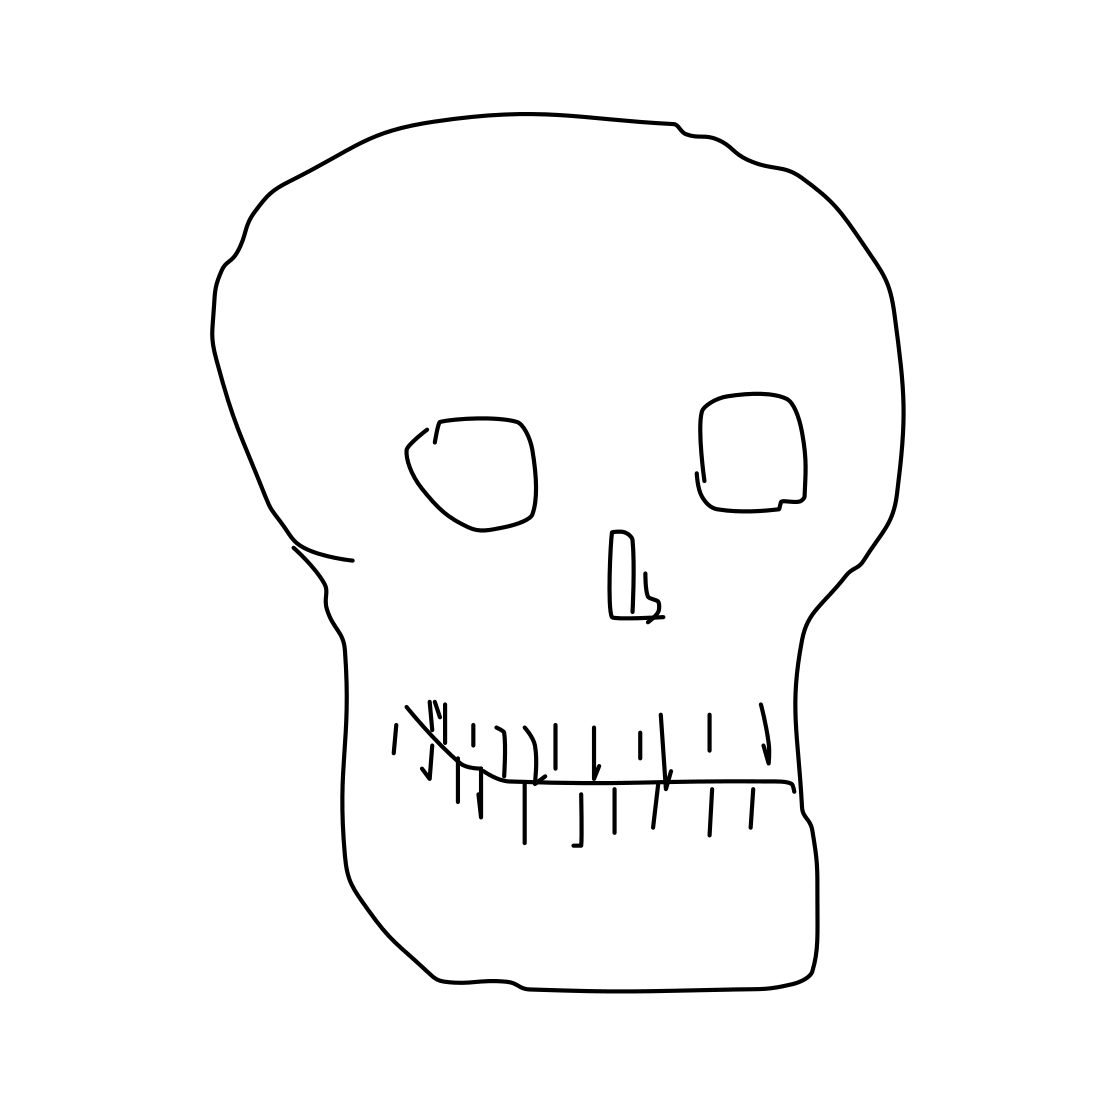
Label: skull